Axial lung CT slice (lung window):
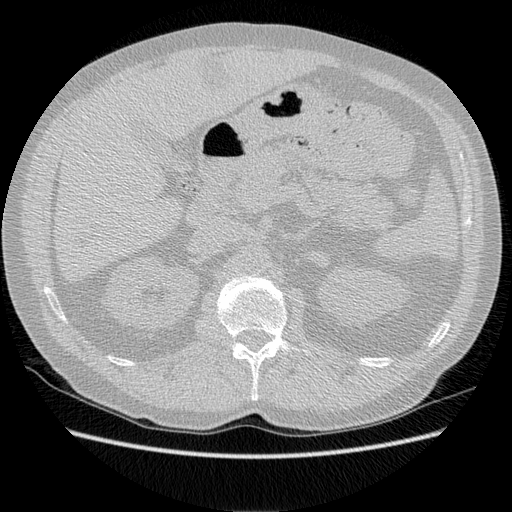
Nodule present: no